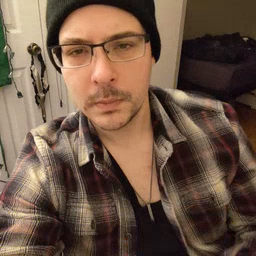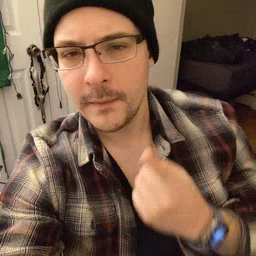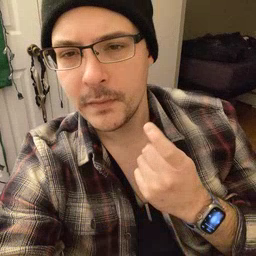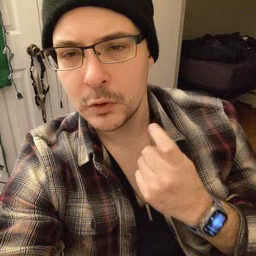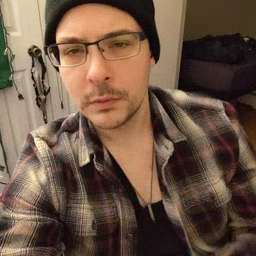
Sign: finger